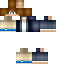
A female human skin with medium skin, wearing brown long hair dressed in a blue hoodie and brown pants, featuring a closed mouth.